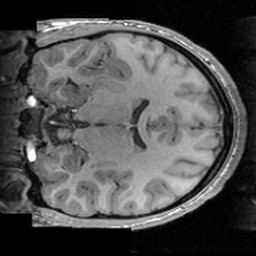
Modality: T1w
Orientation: coronal
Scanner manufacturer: siemens
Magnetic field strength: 3 T
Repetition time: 1.63 s
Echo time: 0.00311 s